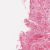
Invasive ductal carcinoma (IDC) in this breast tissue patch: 0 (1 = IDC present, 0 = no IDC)